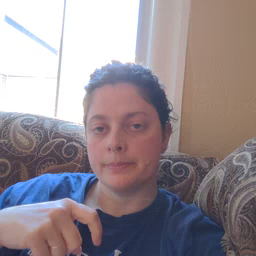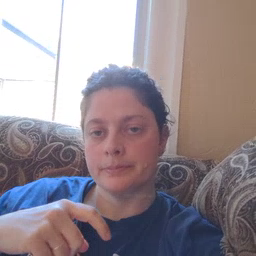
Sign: drawer